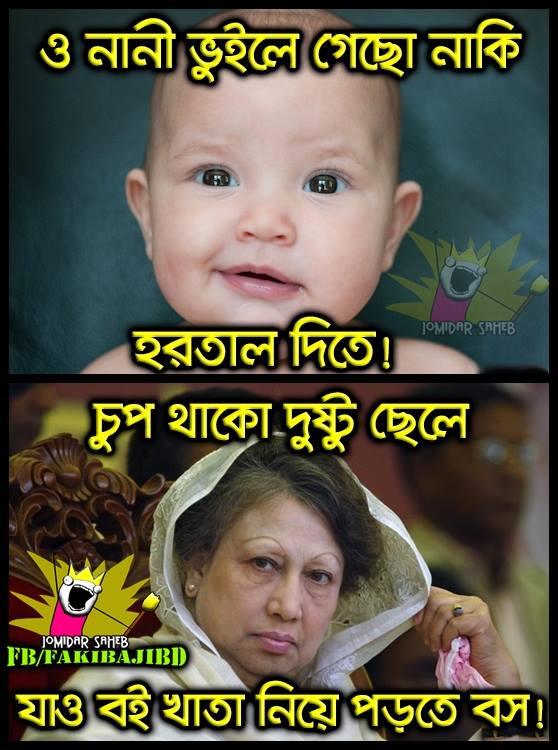
Caption: অ নানী ভুইলে গেছো নাকি হরতাল দিতে চুপ থাকো দুষ্টু ছেলে যাও বই খাতা নিয়ে পড়তে বস!
Label: non-hate